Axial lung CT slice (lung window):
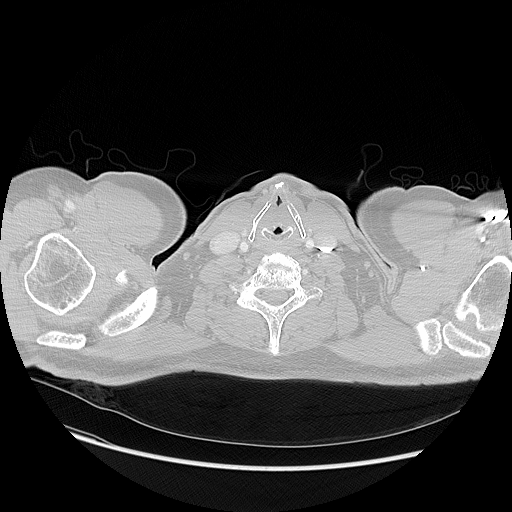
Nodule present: no